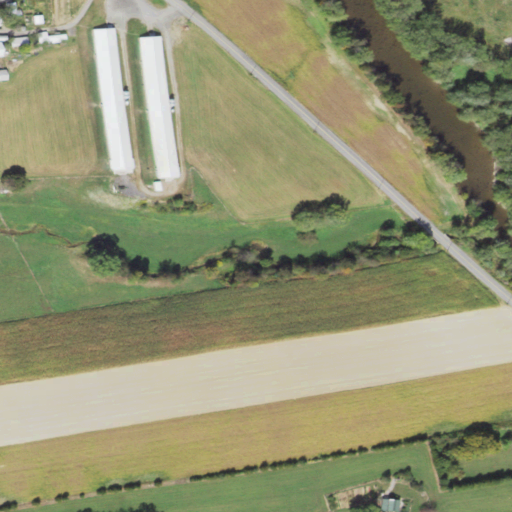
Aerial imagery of valley in Pennsylvania named Flint Valley containing cultivated crops, pasture, low intensity development, woody wetlands, open water, open development, herbaceous wetlands, medium intensity development, grassland, and high intensity development